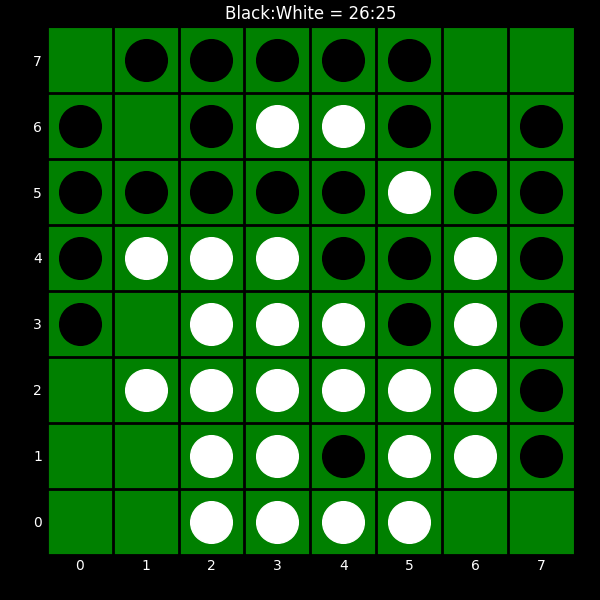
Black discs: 26
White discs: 25